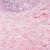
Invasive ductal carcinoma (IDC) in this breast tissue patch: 0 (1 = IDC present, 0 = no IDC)